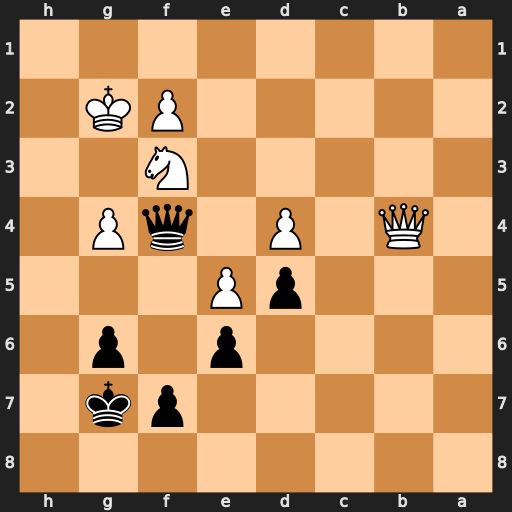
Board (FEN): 8/5pk1/4p1p1/3pP3/1Q1P1qP1/5N2/5PK1/8
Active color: b
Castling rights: -
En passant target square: -
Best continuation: Qxg4+ Kf1 Qxf3